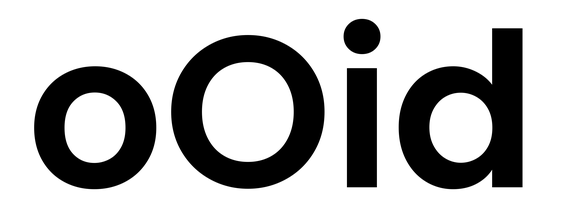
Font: Poppins-SemiBold